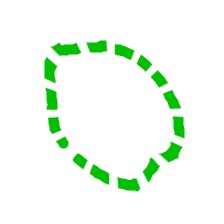
Shape: circle